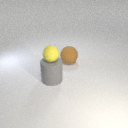
large brown rubber sphere to the right of large gray rubber cylinder